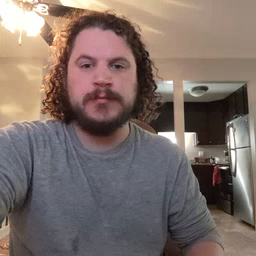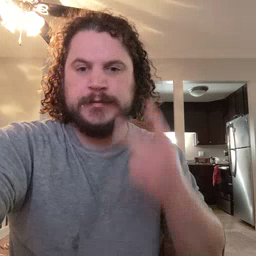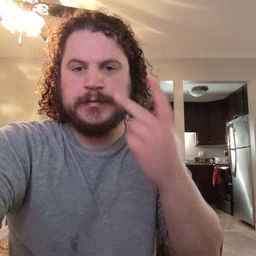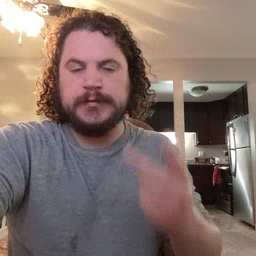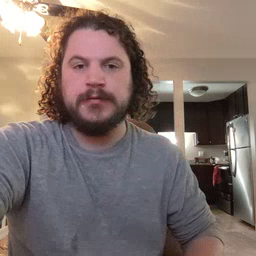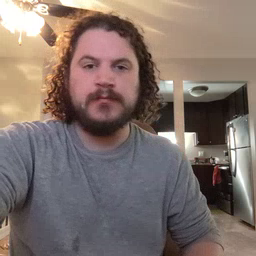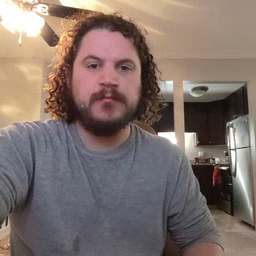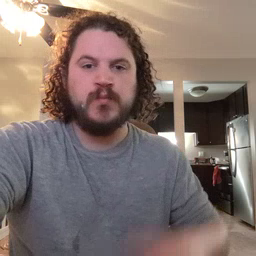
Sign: see